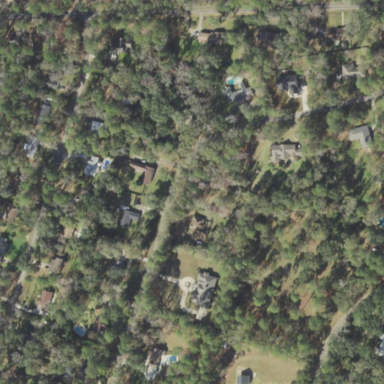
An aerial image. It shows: This residential area consists of single-family homes.